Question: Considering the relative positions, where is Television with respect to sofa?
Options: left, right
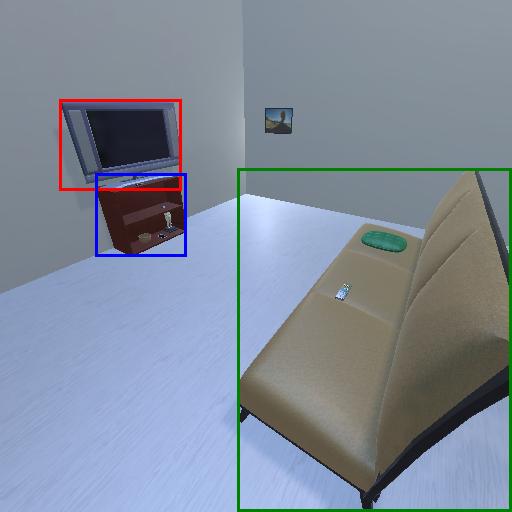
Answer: left